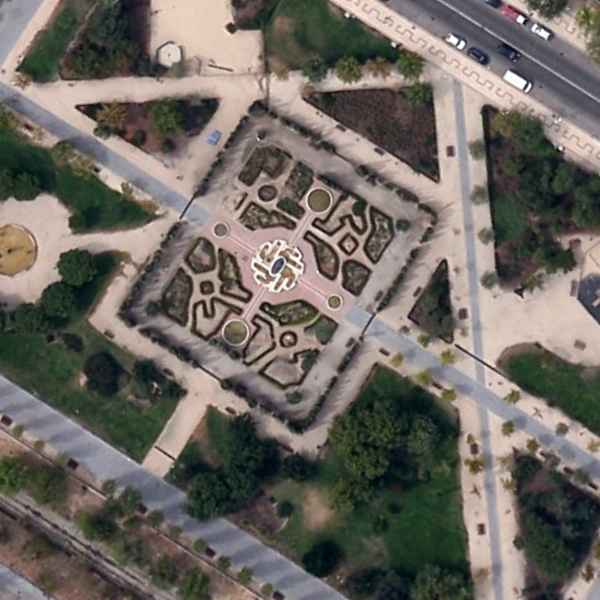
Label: Square